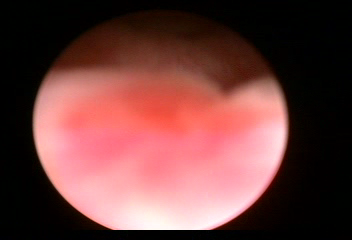
Modality: WLC
Class: Normal mucosa
Bladder cancer association: No